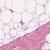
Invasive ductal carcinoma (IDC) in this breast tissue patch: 0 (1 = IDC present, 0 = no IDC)